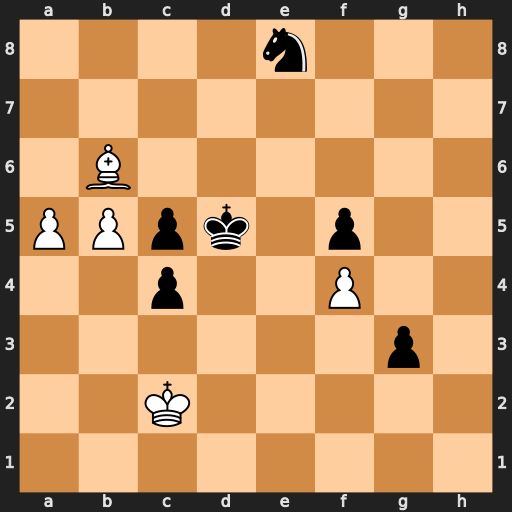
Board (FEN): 4n3/8/1B6/PPpk1p2/2p2P2/6p1/2K5/8
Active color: w
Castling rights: -
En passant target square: -
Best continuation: a6 Kd4 a7